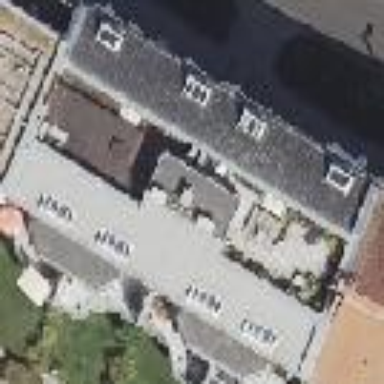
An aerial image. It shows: Saltbox shaped roof on apartment building.